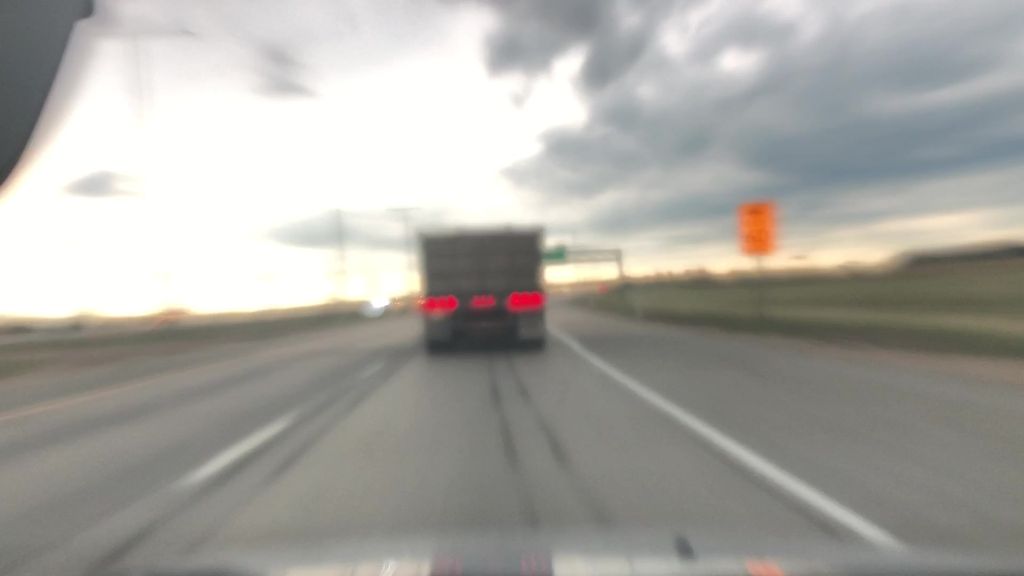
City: edmonton